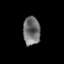
Tissue: lung
Cell type: Epithelial cells
Senescence score: 0.2421
Nuclear area (px): 473
Mean DAPI intensity: 112.744